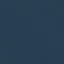
Land use / land cover: SeaLake